Question: I have a function for writing String to a text file. It works, but for some reason (encoding?) it adds some weird data to the beginning of the file.
Here is the relevant code:
'''
var file:File = new File(OUTPUT_FILE_NAME);
var stream:FileStream = new FileStream();
stream.open(file, FileMode.WRITE);
stream.writeUTF("Hello World!");
stream.close();
'''
When I open the file in Notepad++, it shows this:
What am I doing wrong?
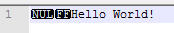
Answer: use this 'stream.writeUTFBytes("Hello World");' instead of 'stream.writeUTF("Hello World!");'
if we use 'writeUTF' then it write prefix the string with a 16-bit length word. if you use 'writeUTFBytes' then it omit this prefix Length String.